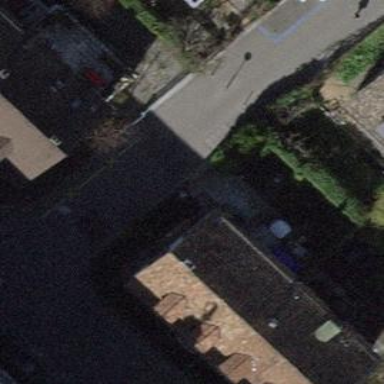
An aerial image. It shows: Semi-detached house.